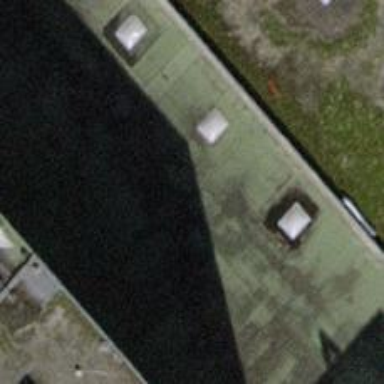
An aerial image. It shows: Part of building.